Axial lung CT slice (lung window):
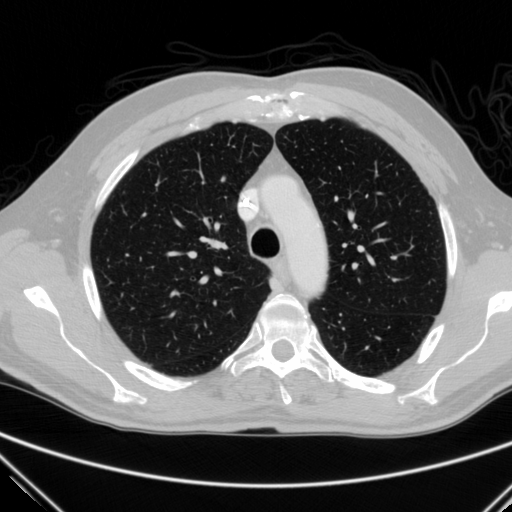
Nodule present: no